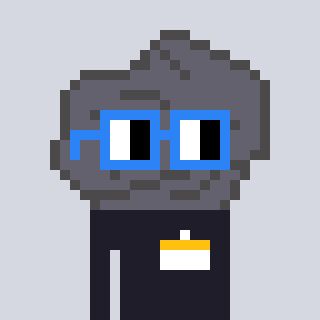
a pixel art character with square blue glasses, a rock-shaped head and a grayscale-colored body on a cool background